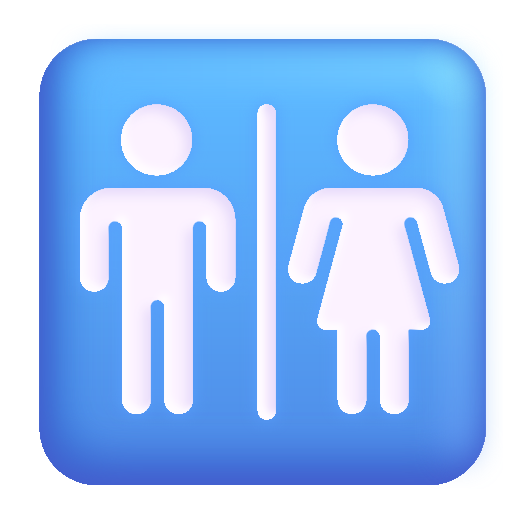
restroom color